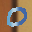
Label: 0